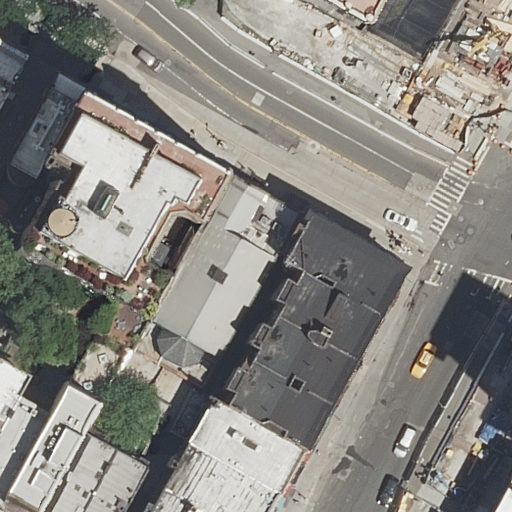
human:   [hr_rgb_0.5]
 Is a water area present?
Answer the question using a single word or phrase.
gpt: no

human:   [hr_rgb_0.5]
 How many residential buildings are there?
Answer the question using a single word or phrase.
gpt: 21

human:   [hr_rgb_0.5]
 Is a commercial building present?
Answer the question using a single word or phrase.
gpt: no

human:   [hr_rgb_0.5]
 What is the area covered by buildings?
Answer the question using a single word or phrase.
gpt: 4847m2

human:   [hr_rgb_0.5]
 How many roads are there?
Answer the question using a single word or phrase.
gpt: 8

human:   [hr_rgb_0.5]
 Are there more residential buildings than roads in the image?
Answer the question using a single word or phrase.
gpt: yes

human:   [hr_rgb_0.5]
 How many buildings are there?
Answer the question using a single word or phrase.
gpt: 22

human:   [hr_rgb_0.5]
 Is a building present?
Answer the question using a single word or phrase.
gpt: yes

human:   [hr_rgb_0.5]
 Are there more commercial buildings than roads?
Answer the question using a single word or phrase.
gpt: no

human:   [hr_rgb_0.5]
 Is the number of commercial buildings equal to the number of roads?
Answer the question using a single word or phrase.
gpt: no

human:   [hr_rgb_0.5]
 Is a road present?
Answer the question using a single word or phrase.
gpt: yes

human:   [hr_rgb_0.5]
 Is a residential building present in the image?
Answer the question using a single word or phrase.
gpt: yes

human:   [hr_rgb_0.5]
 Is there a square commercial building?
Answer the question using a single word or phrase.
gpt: no

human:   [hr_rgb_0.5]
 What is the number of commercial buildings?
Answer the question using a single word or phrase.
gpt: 0

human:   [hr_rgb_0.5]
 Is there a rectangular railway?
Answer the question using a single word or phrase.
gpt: no

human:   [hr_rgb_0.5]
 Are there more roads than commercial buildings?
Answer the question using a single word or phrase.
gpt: yes

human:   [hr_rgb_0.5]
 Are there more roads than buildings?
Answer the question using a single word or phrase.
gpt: no

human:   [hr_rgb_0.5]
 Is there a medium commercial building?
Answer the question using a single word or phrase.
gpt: no

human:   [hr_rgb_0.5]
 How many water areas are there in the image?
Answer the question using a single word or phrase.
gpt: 0

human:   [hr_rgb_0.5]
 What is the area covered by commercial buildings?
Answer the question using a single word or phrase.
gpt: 0m2

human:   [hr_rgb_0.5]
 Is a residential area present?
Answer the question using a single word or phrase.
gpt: no

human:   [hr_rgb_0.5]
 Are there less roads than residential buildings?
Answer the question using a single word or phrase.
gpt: yes

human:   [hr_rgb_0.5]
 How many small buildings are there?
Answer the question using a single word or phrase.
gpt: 9

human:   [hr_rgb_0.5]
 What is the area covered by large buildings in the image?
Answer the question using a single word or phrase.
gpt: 2455m2

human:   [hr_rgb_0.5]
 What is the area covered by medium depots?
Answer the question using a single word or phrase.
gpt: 0m2

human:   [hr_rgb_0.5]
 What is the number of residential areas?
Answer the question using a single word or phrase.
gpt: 0

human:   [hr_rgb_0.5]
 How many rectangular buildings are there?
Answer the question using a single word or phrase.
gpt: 16

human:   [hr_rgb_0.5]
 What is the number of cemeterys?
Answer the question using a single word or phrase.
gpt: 0

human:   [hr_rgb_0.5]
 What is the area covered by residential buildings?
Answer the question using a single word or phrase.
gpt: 4201m2

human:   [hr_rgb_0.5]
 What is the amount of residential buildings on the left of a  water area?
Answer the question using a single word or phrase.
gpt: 0

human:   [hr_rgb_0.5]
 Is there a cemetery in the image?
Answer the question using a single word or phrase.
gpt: no

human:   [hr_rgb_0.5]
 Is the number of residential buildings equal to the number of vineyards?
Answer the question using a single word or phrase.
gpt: no

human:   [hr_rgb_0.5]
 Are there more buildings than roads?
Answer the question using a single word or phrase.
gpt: yes

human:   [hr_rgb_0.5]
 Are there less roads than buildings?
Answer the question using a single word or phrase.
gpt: yes

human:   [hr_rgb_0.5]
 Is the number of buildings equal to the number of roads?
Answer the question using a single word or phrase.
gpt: no

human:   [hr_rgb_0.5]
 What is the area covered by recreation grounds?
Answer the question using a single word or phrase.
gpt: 0m2

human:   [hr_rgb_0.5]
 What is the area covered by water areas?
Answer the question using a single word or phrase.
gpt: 0m2

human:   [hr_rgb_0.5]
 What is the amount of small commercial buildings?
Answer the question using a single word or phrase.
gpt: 0

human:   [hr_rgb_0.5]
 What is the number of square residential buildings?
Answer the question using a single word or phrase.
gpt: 0

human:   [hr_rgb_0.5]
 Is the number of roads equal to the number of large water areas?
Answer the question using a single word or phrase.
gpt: no

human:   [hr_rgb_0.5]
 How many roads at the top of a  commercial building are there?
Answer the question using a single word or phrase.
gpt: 0

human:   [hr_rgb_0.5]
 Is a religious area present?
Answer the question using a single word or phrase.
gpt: no

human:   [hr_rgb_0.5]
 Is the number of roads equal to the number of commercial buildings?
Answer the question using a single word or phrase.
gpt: no

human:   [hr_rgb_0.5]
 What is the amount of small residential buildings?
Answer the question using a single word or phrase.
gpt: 9

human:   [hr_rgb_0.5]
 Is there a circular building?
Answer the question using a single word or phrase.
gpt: no

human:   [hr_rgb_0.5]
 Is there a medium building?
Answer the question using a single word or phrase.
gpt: yes

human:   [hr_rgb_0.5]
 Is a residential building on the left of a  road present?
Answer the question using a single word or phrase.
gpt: yes

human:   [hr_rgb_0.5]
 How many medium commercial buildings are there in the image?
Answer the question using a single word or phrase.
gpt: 0

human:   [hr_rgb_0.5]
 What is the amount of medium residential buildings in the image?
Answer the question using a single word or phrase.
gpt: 10

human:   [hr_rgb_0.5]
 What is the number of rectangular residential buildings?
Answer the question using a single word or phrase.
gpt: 16

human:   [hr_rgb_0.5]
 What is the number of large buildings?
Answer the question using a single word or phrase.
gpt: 3

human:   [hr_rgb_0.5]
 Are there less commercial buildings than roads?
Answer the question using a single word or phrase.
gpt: yes

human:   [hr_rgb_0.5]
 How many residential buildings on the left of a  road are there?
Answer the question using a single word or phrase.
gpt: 17

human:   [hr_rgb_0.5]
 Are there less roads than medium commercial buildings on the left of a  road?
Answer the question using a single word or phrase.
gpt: no

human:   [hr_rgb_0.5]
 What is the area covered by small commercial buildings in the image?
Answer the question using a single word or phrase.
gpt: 0m2

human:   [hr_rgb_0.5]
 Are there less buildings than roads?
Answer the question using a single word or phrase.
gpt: no

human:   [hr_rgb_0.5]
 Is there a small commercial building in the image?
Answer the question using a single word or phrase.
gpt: no

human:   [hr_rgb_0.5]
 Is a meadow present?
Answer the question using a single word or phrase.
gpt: no

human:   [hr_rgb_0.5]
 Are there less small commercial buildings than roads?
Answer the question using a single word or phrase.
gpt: yes

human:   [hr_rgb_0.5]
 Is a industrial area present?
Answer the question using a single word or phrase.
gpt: no

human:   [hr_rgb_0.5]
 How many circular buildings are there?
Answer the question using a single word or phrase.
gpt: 0

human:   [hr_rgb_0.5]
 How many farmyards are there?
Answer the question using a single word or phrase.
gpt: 0

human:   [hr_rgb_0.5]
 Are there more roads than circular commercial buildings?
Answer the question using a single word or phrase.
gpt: yes

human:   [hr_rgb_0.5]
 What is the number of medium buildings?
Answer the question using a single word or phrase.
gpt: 10